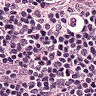
Metastatic tissue present: no